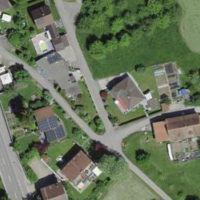
EUNIS habitat code: 55
Species observed at this site:
Leucojum vernum
Plantago major